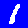
Digit: 1